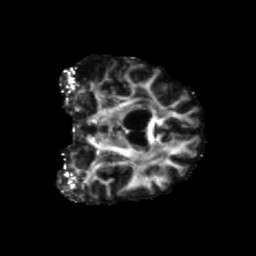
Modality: FA
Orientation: coronal
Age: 68
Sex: female
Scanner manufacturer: siemens
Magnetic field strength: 3 T
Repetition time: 5.47 s
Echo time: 0.0854 s